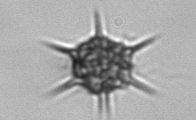
Label: Dictyocha